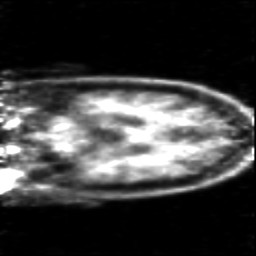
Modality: PET
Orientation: coronal
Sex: female
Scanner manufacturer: siemens